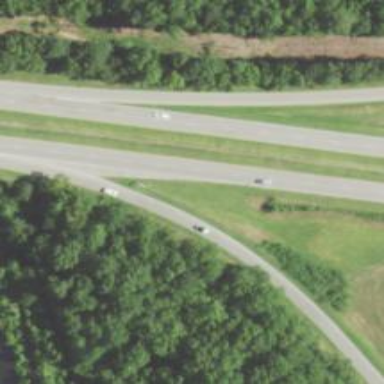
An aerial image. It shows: Trunk link highway.